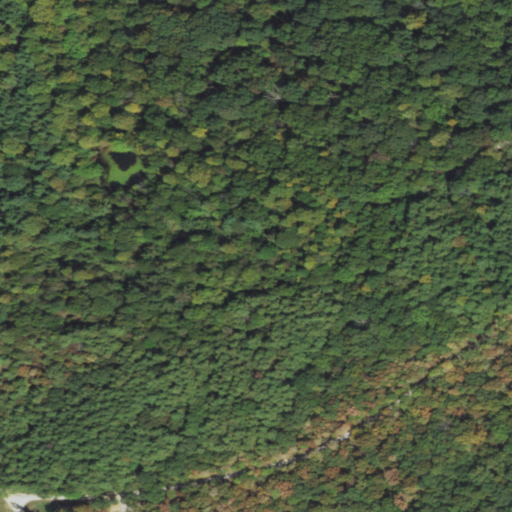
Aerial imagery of mountain in Illinois named Benham Hill containing deciduous forest, mixed forest, open development, and evergreen forest